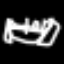
Label: bed